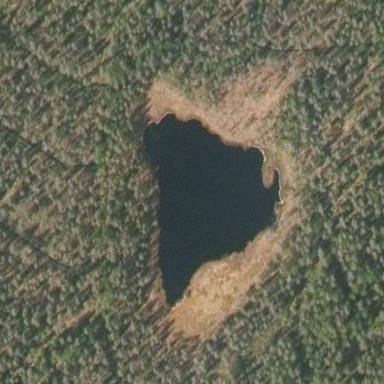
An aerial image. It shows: Serene lake surrounded by nature.